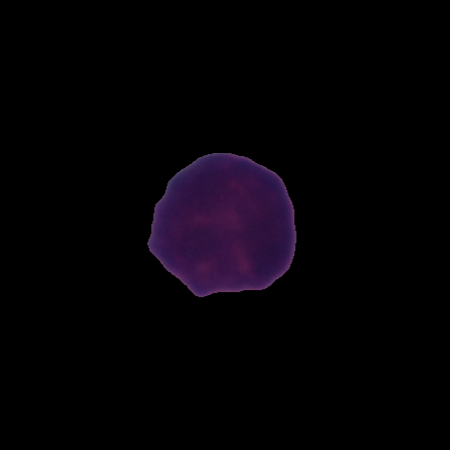
Label: healthy